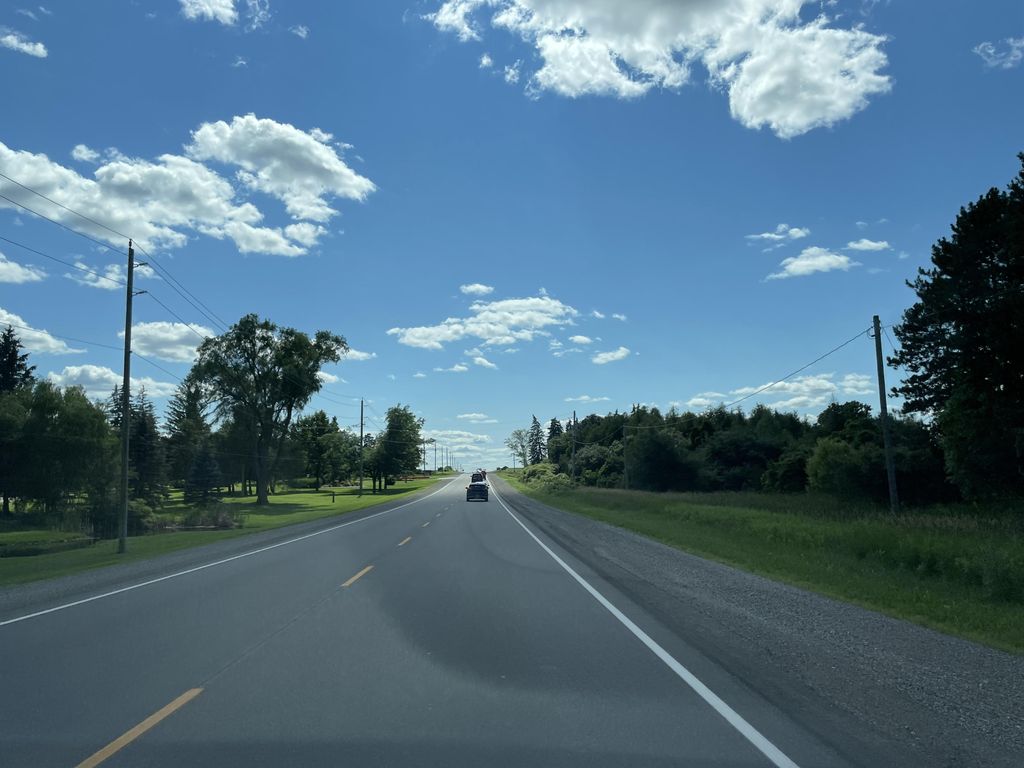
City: kitchener-waterloo